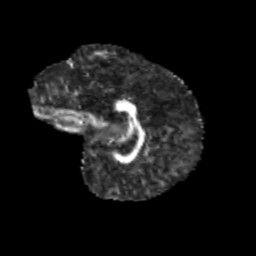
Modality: FA
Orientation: sagittal
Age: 9
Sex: female
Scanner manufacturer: siemens
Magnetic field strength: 3 T
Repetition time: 3.8 s
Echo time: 0.07 s